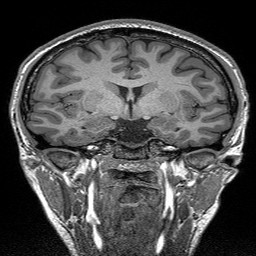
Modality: T1w
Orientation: sagittal
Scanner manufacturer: siemens
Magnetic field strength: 3 T
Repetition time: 2.3 s